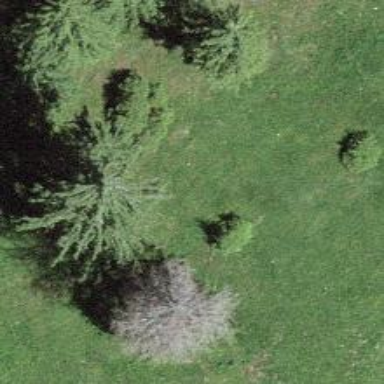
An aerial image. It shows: Beautiful tree in nature.